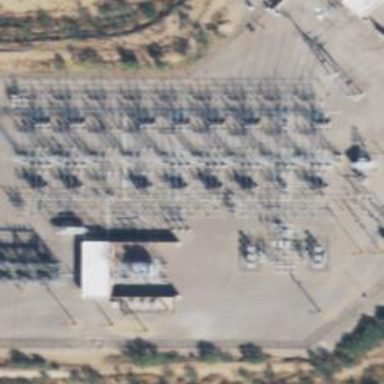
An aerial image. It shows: Switch used for power control.